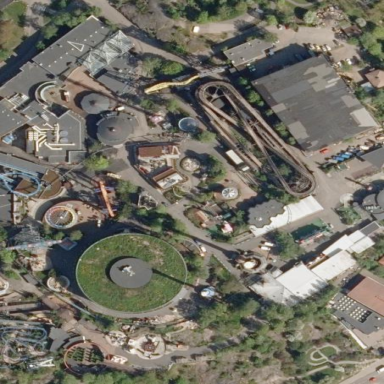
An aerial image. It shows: Commercial area with theme park.